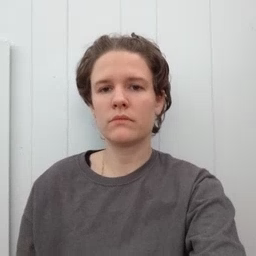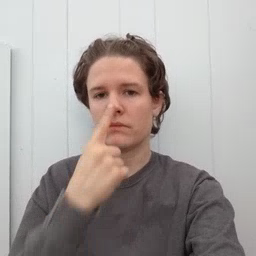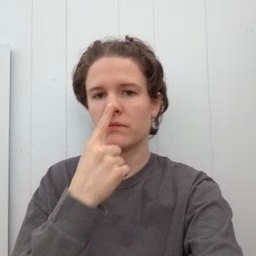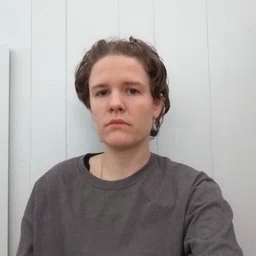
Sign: nose